Interaction volume radius: 10 \u00c5
Interaction volume height: 35 \u00c5
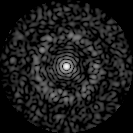
Disorder parameter: 0.838